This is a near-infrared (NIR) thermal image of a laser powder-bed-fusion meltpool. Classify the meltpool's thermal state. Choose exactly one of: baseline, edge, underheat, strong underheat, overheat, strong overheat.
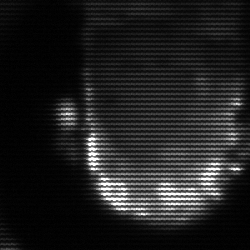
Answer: baseline